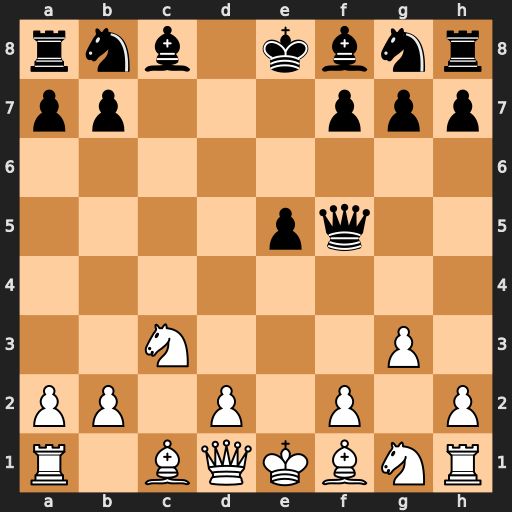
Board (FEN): rnb1kbnr/pp3ppp/8/4pq2/8/2N3P1/PP1P1P1P/R1BQKBNR
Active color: w
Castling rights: KQkq
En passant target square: -
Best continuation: Bh3 Qd3 Bxc8